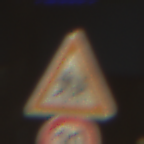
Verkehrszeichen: KinderLinks
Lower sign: Geschwindigkeit20
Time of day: SunriseSunset
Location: Outdoor (Suburban)
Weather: Clear
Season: NotSpecified
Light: Natural